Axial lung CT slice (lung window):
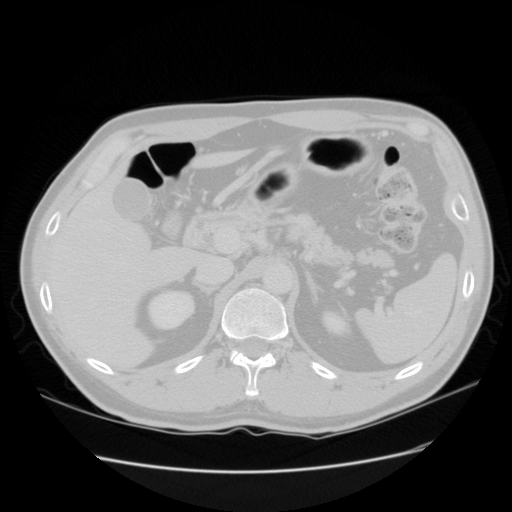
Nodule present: no